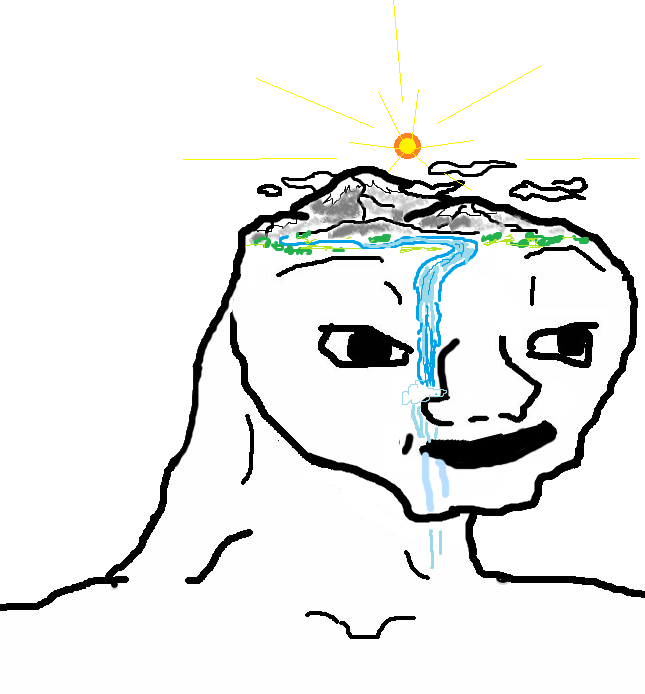
Label: 5_Brainlet